高三 · 画法几何学
22. 某保险公司业务流程如下:

(1)保户投保: 填单交费、公司承保、出具保单;

(2)保户提赔: 公司勘查; 同意, 则赔偿, 不同意, 则拒赔.

试画出该公司业务流程图.
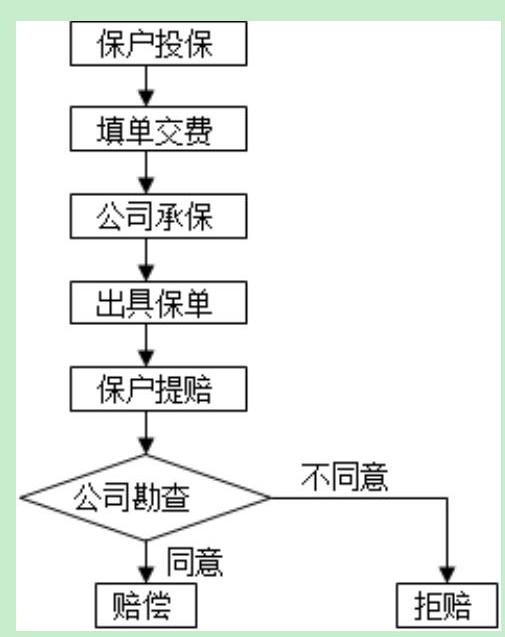
答案: 解:

解析: : 分析: 本题主要考查了绘制简单实际问题的流程图, 解决问题的关键是根据所给问题解决步骤结合流程图的设计方法进行分析即可.